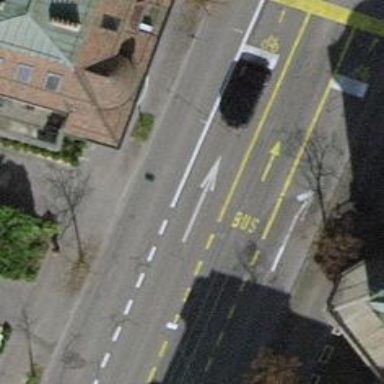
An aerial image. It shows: Tertiary road with asphalt surface. The road has designated lane for cyclists on the left side and is equipped with trolley wires.